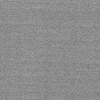
Atmospheric dust classification: dusty